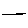
Label: line